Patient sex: F
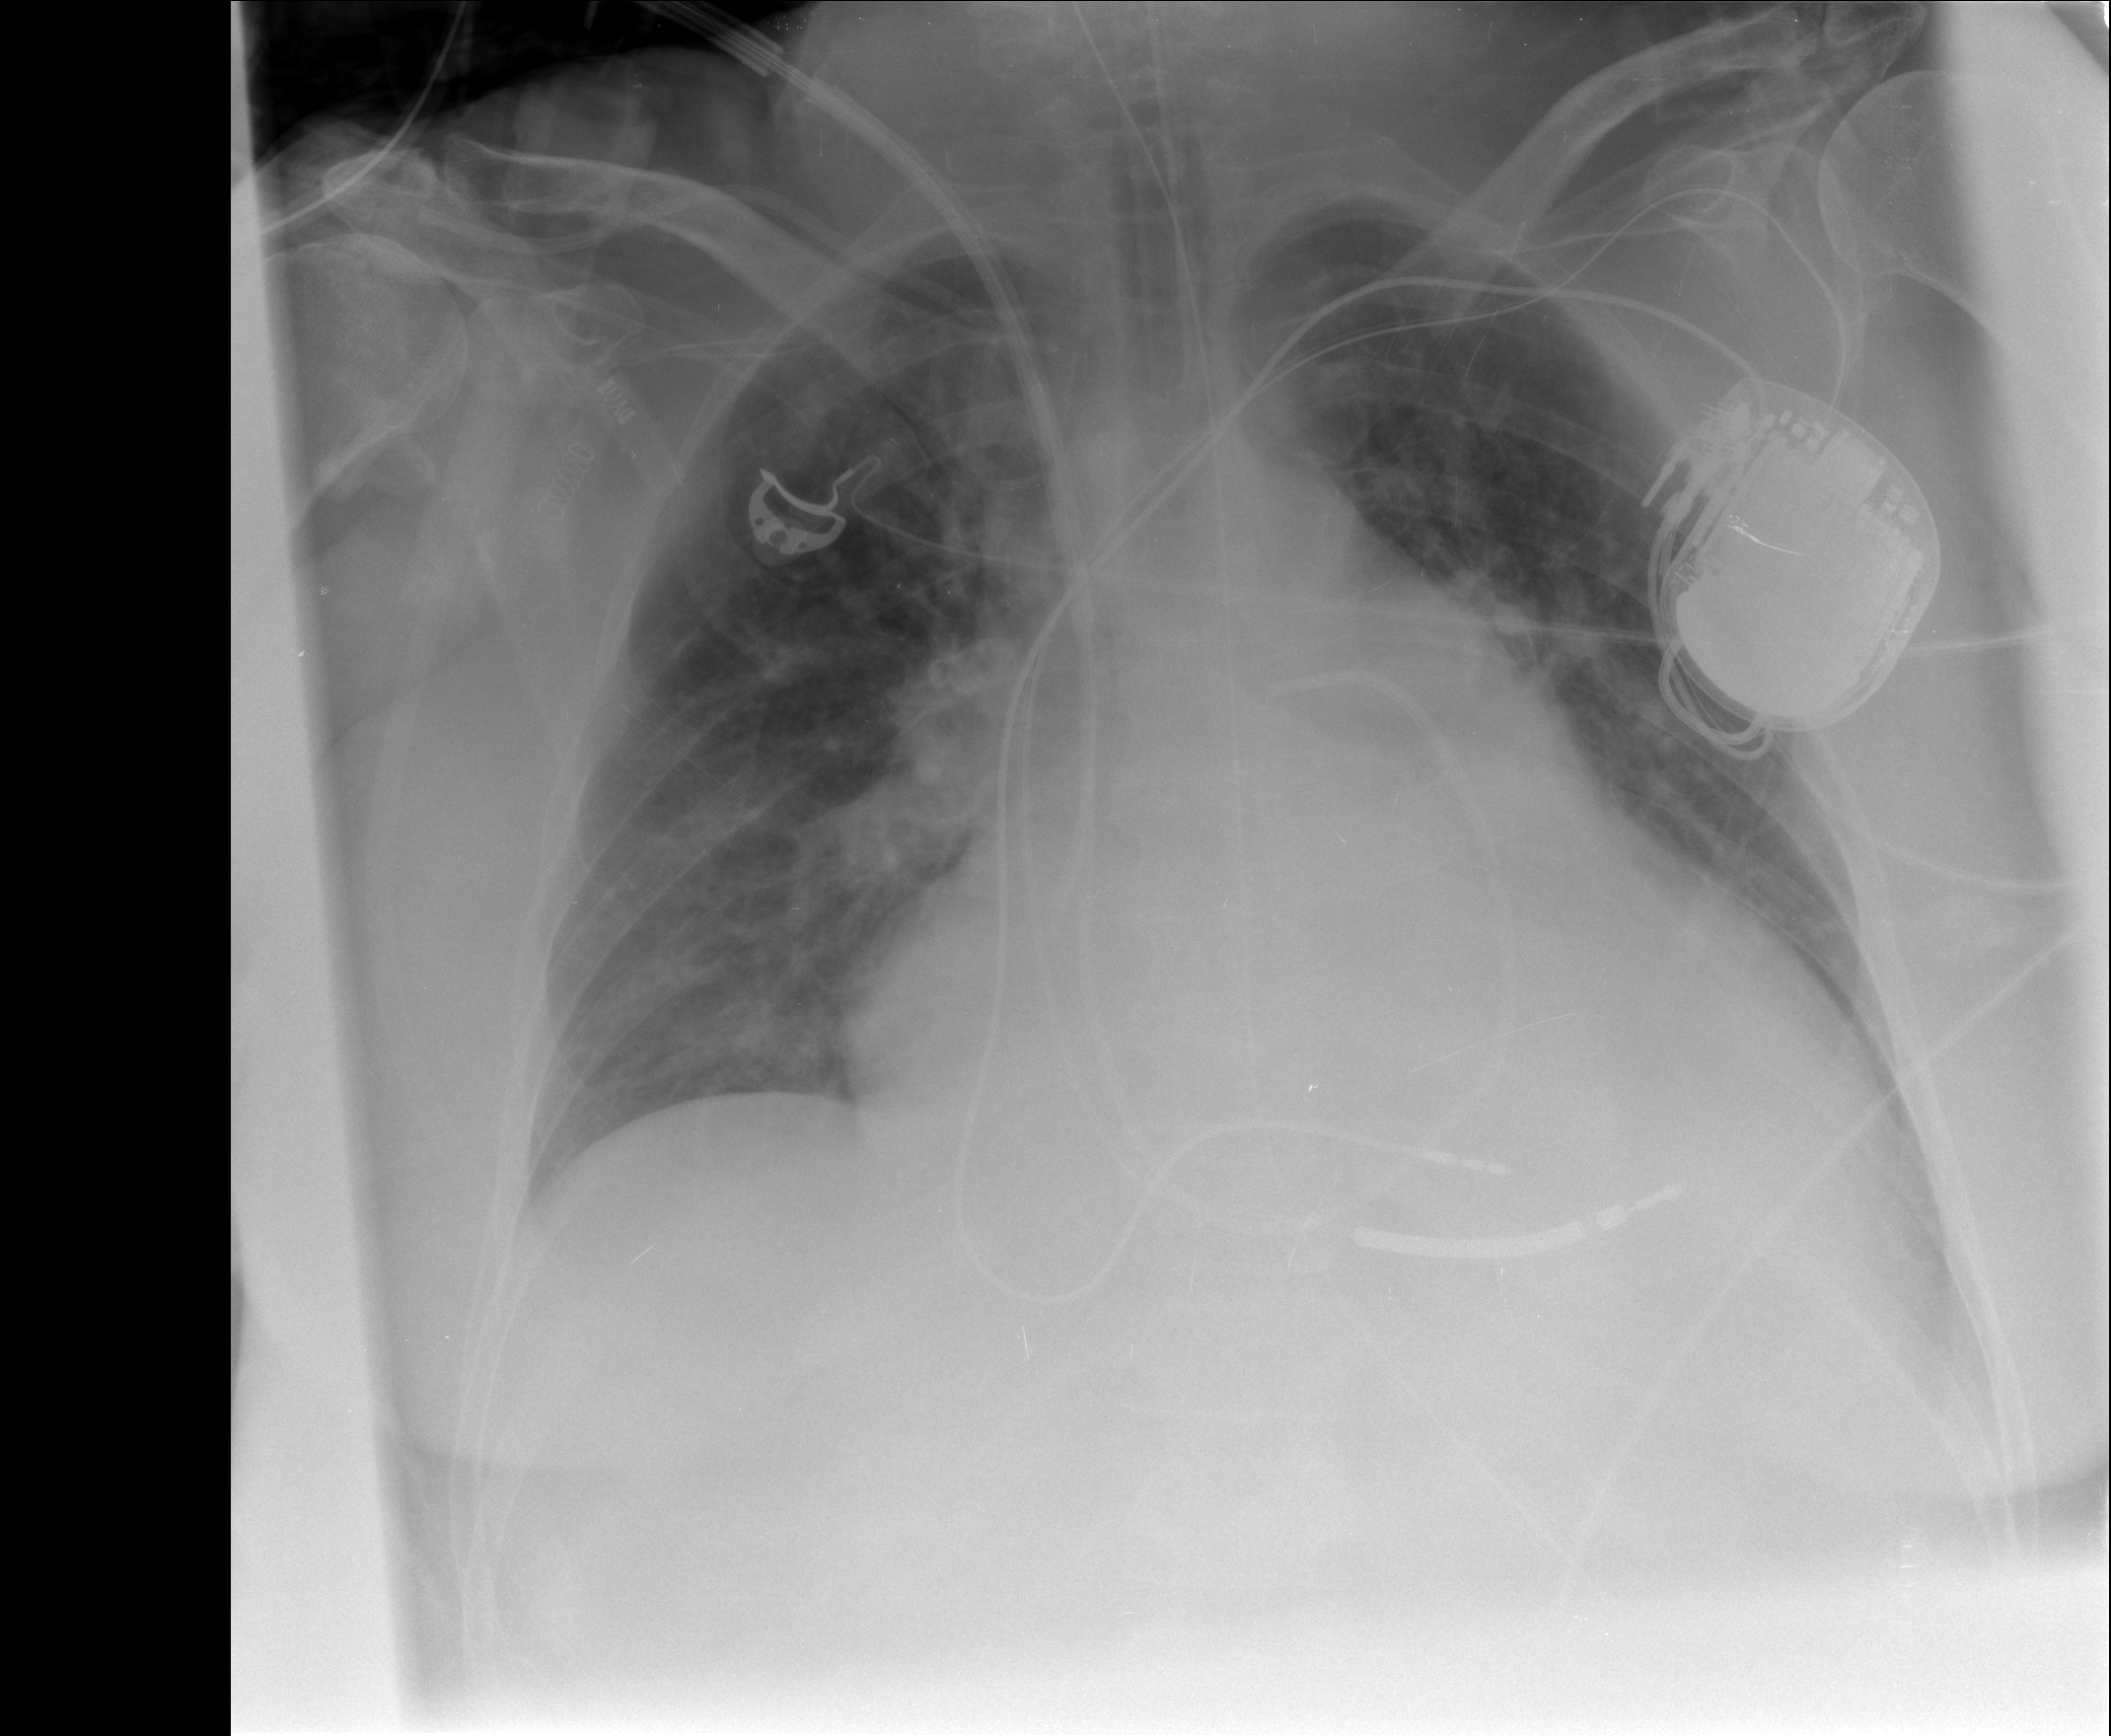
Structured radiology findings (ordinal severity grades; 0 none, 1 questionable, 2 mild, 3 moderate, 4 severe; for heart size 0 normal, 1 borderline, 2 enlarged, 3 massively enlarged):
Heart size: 2
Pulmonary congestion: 2
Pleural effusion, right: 0
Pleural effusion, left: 1
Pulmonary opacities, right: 0
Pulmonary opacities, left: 0
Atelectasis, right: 2
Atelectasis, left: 2